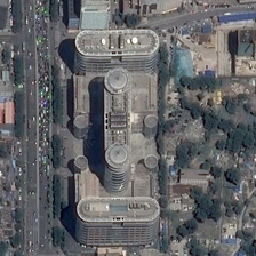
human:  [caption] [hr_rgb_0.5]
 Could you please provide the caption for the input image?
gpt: Buildings vary in height and size.

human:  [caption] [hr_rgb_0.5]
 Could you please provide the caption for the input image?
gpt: in a corner of the left of a city is the right side of the road is a building .

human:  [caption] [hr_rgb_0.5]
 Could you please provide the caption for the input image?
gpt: so many trees are there .

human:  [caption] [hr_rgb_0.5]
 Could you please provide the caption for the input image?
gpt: the distance between the building and the building is narrow .

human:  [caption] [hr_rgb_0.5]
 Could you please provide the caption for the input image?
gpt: Buildings vary in height and size.